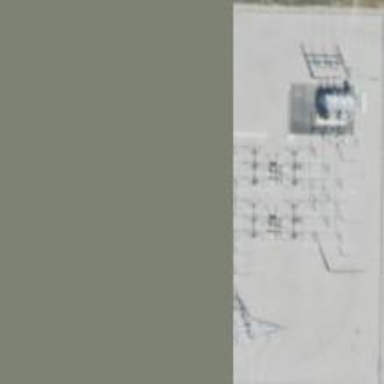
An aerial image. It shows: Outdoor industrial power substation surrounded by chain link fence.